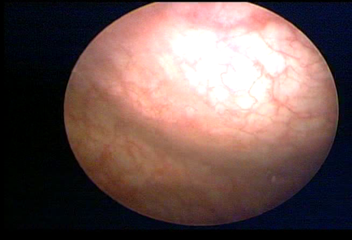
Modality: WLC
Class: Normal mucosa
Bladder cancer association: No